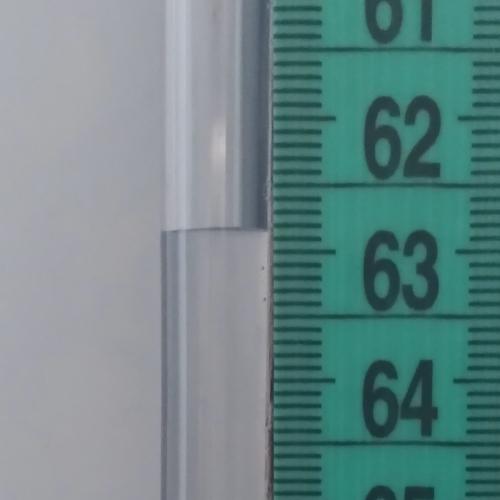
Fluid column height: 62.8 cm